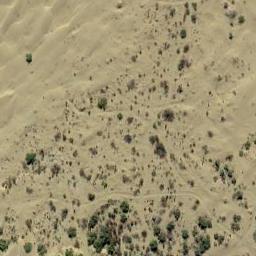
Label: chaparral